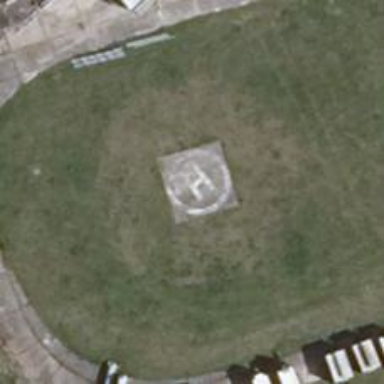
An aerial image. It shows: Image of helipad at airport.